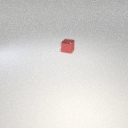
small red metal cube